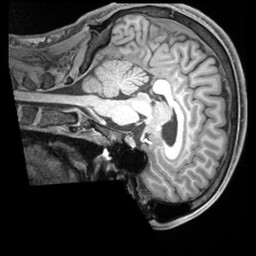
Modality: T1w
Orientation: sagittal
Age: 26
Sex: male
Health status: ill
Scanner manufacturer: siemens
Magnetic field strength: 3 T
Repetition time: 2.2 s
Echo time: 0.00218 s